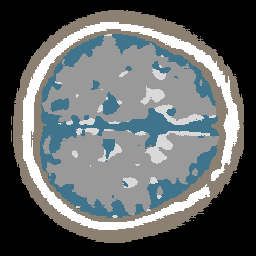
Label: no_lesion